Field crop: tomato
Growth stage: 1
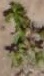
Species: portulaca